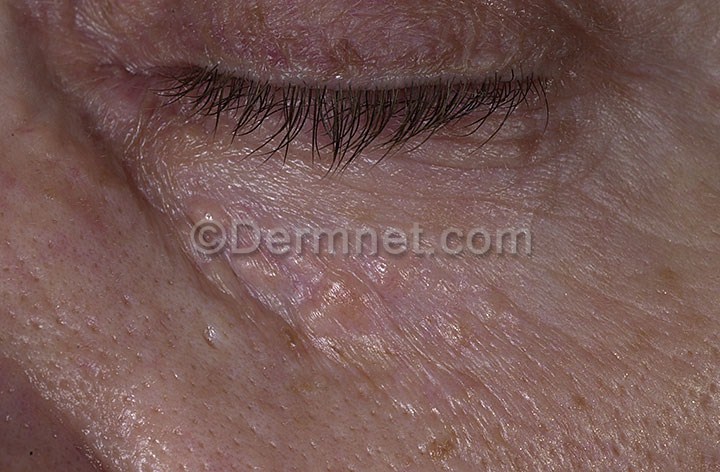
Disease: Seborrheic Keratoses and other Benign Tumors